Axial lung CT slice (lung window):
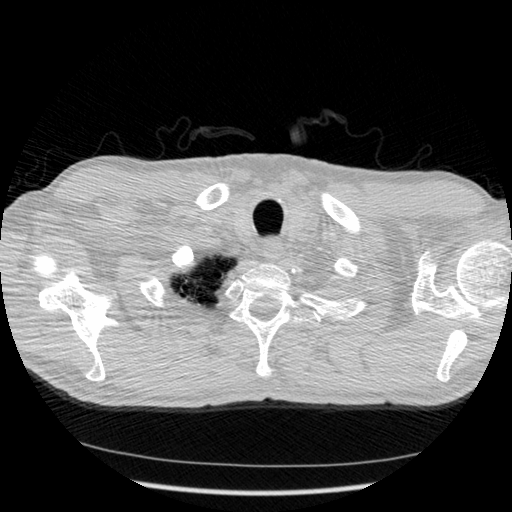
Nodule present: no